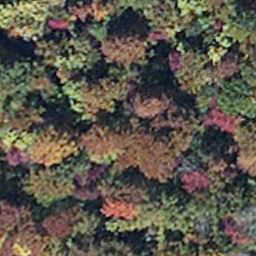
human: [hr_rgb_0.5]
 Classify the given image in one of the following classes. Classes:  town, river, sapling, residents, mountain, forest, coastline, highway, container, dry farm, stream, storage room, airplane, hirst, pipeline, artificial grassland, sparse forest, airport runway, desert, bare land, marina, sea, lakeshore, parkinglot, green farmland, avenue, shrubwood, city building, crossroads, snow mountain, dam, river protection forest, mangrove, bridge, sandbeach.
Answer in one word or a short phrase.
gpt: mangrove